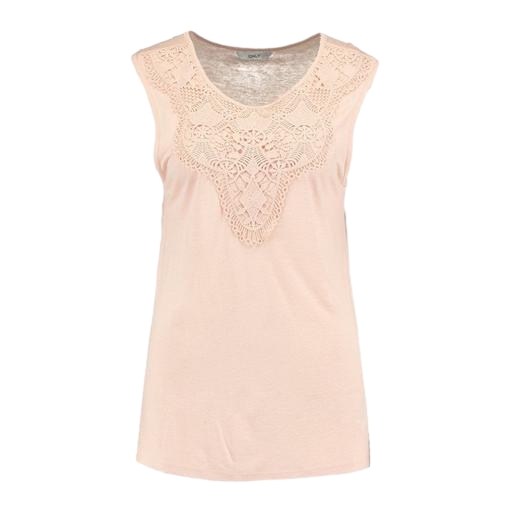
lace-yoke t-shirt, pink lace-accented top, sleeveless and lace detail, white background